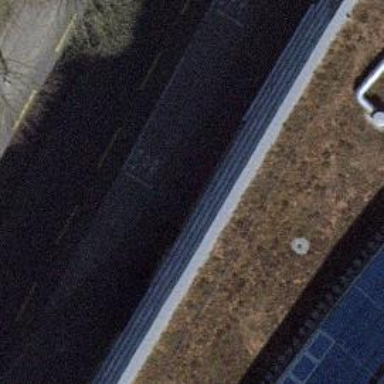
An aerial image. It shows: Bus stop platform located at tourist bus parking area.